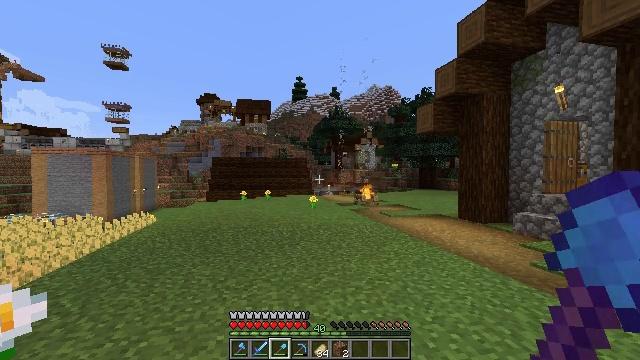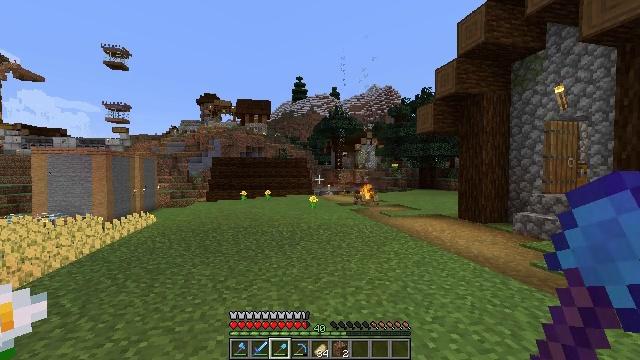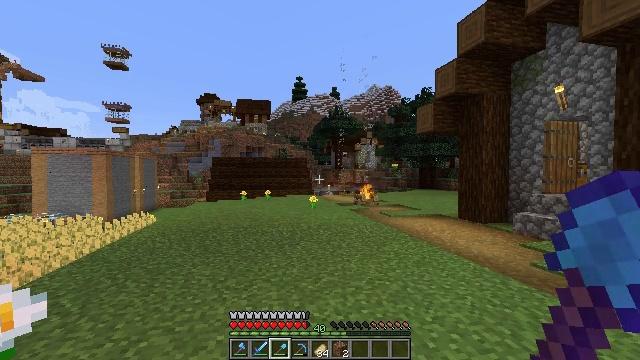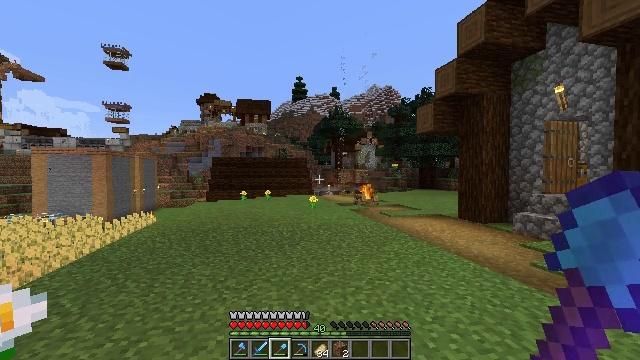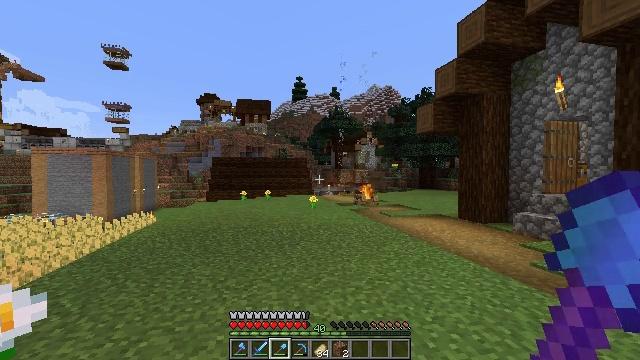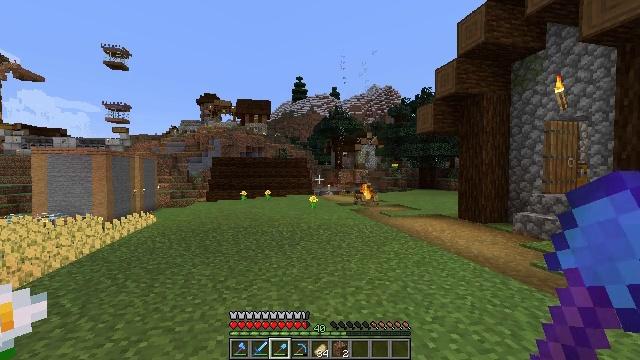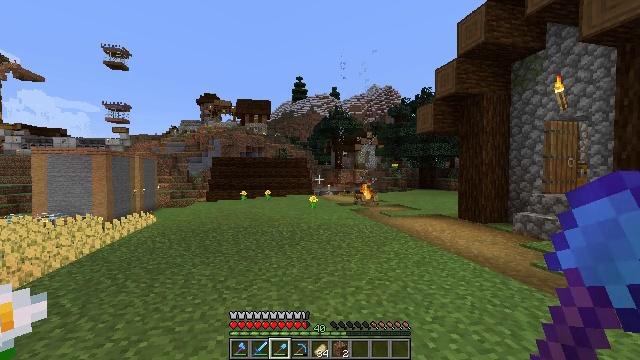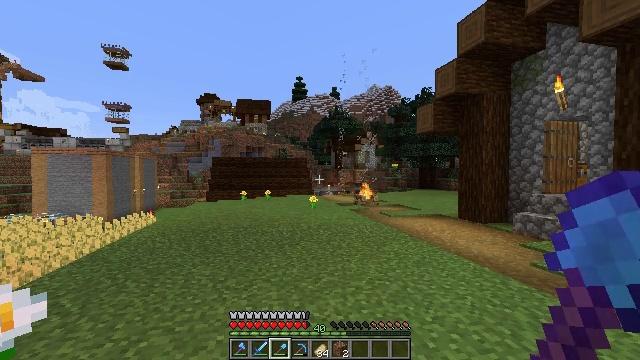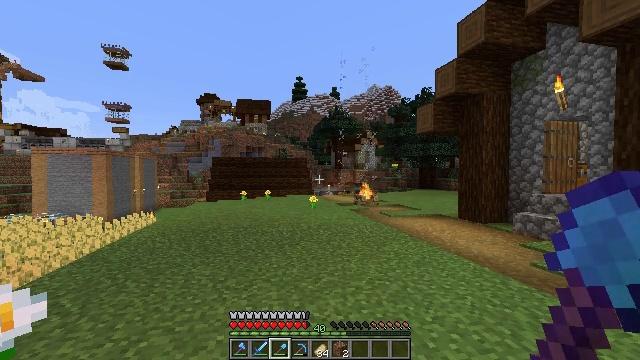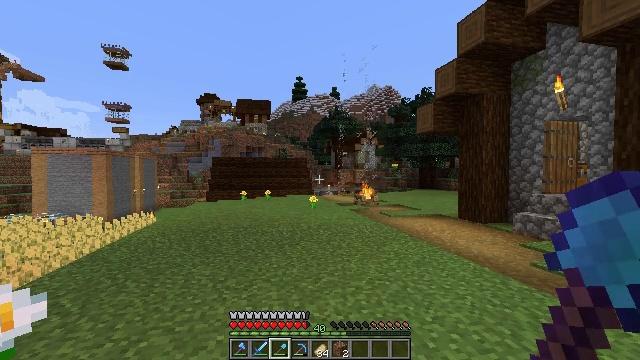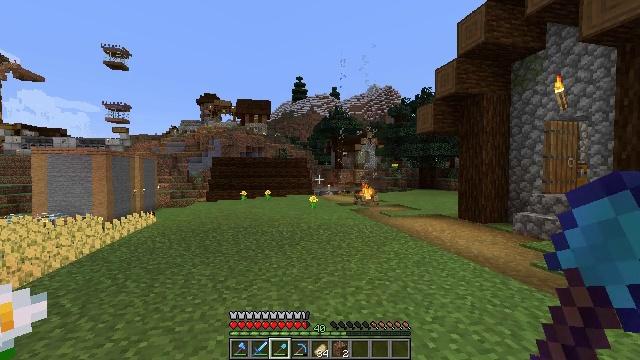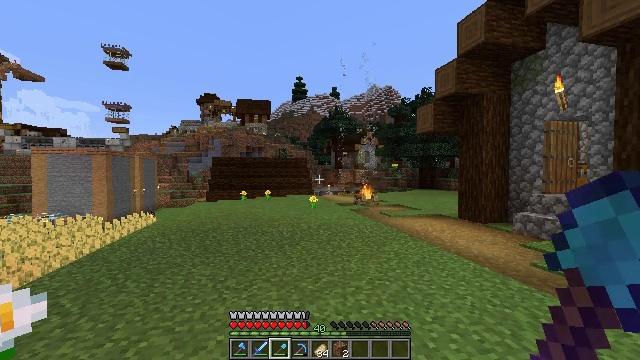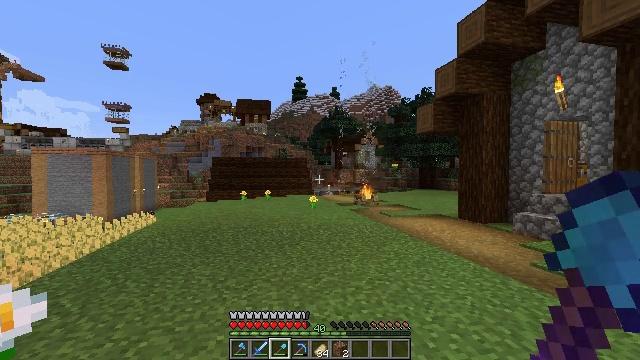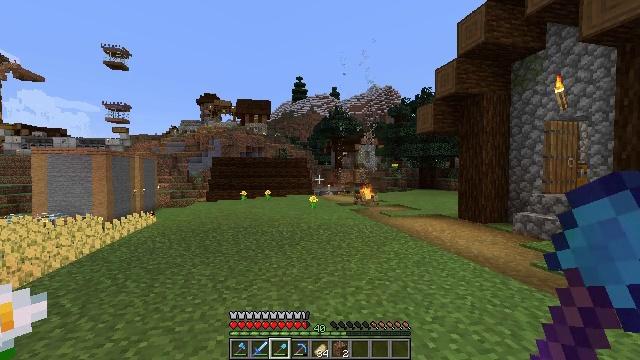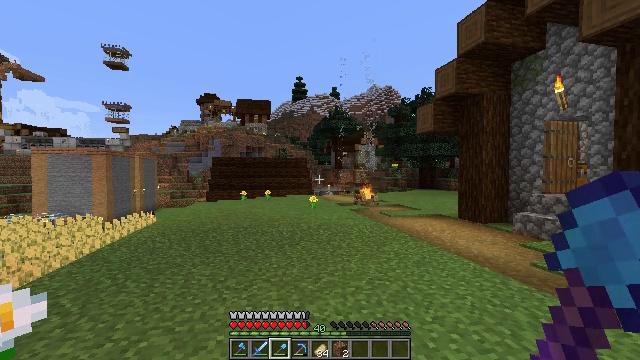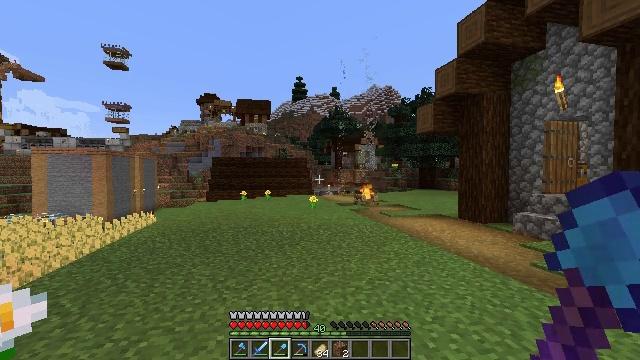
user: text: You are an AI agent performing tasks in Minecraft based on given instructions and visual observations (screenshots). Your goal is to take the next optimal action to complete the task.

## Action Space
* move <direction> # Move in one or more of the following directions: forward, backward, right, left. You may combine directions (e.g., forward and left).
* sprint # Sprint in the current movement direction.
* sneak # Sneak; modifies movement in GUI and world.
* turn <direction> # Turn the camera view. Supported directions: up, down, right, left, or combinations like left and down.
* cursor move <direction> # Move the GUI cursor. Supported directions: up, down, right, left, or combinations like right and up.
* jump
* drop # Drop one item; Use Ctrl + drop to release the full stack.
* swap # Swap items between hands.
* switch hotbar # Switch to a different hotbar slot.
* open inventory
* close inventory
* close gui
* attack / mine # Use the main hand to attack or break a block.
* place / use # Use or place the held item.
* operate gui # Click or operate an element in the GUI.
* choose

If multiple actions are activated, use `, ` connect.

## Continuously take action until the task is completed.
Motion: motion action
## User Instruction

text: Destroy the wheat to collect it.
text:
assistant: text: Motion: no_op
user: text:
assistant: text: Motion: no_op
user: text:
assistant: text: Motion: no_op
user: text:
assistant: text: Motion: no_op
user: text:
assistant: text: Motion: no_op
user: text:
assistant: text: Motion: no_op
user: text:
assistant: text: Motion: no_op
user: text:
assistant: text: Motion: no_op
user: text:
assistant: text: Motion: no_op
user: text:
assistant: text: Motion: no_op
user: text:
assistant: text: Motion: no_op
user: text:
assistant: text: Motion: no_op
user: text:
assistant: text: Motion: no_op
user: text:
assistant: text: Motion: no_op
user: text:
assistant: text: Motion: no_op
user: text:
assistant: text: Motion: no_op
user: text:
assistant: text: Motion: no_op
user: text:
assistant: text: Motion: no_op
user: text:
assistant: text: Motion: no_op
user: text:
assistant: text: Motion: no_op
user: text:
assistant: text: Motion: no_op
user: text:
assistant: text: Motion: no_op
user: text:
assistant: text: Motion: no_op
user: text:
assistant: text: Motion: no_op
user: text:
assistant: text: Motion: no_op
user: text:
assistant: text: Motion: no_op
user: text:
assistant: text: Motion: no_op
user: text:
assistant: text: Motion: no_op
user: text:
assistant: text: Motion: no_op
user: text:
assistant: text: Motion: no_op